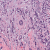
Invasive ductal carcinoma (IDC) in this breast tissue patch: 1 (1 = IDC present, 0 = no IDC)